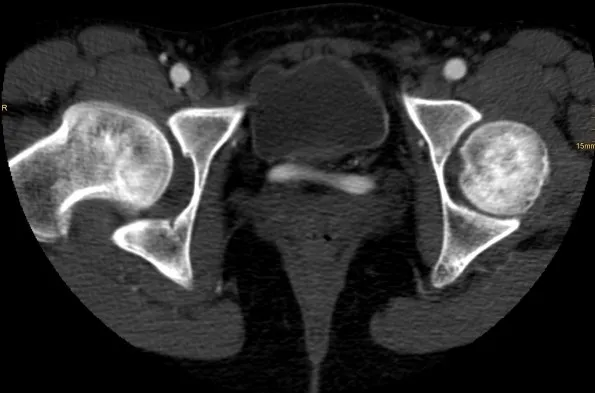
Then anastomizing with an 8.5 mm diameter artery coming from the right and crossing over infraperitoneal. It continued a normal course as the left common femoral artery.
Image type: radiology (ct)